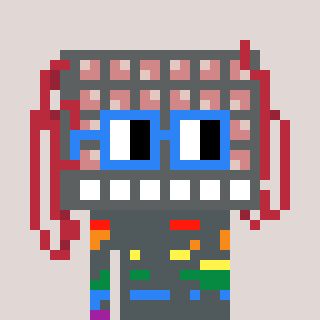
a pixel art character with square blue glasses, a turing-shaped head and a red-colored body on a warm background